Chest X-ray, PA view. Patient: 68 years old, sex M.
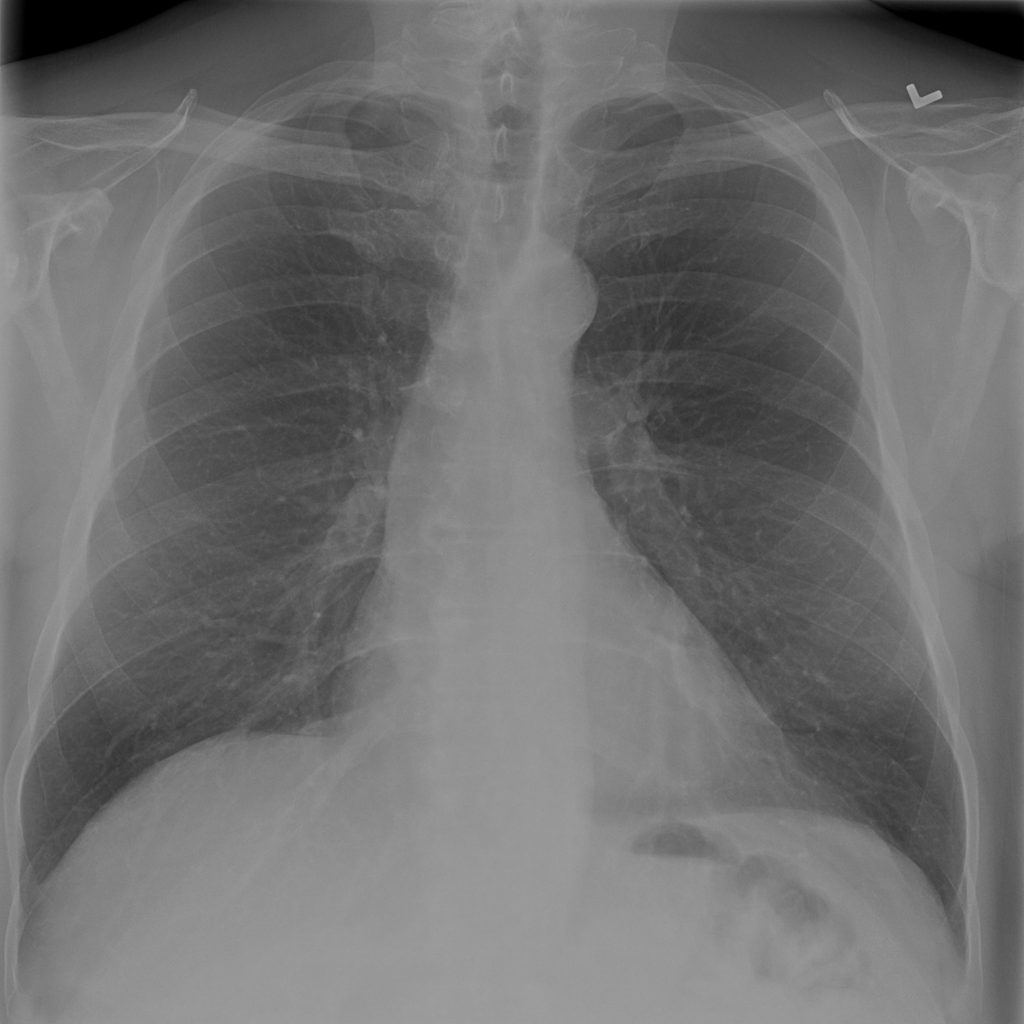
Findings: No Finding